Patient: sex M, age 61
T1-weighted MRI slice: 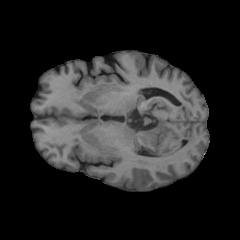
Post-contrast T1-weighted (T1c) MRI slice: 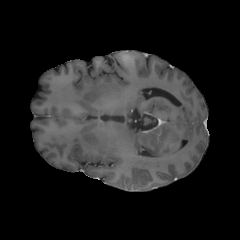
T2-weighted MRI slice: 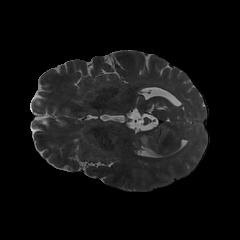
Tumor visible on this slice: yes
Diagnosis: Glioblastoma, IDH-wildtype
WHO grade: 4